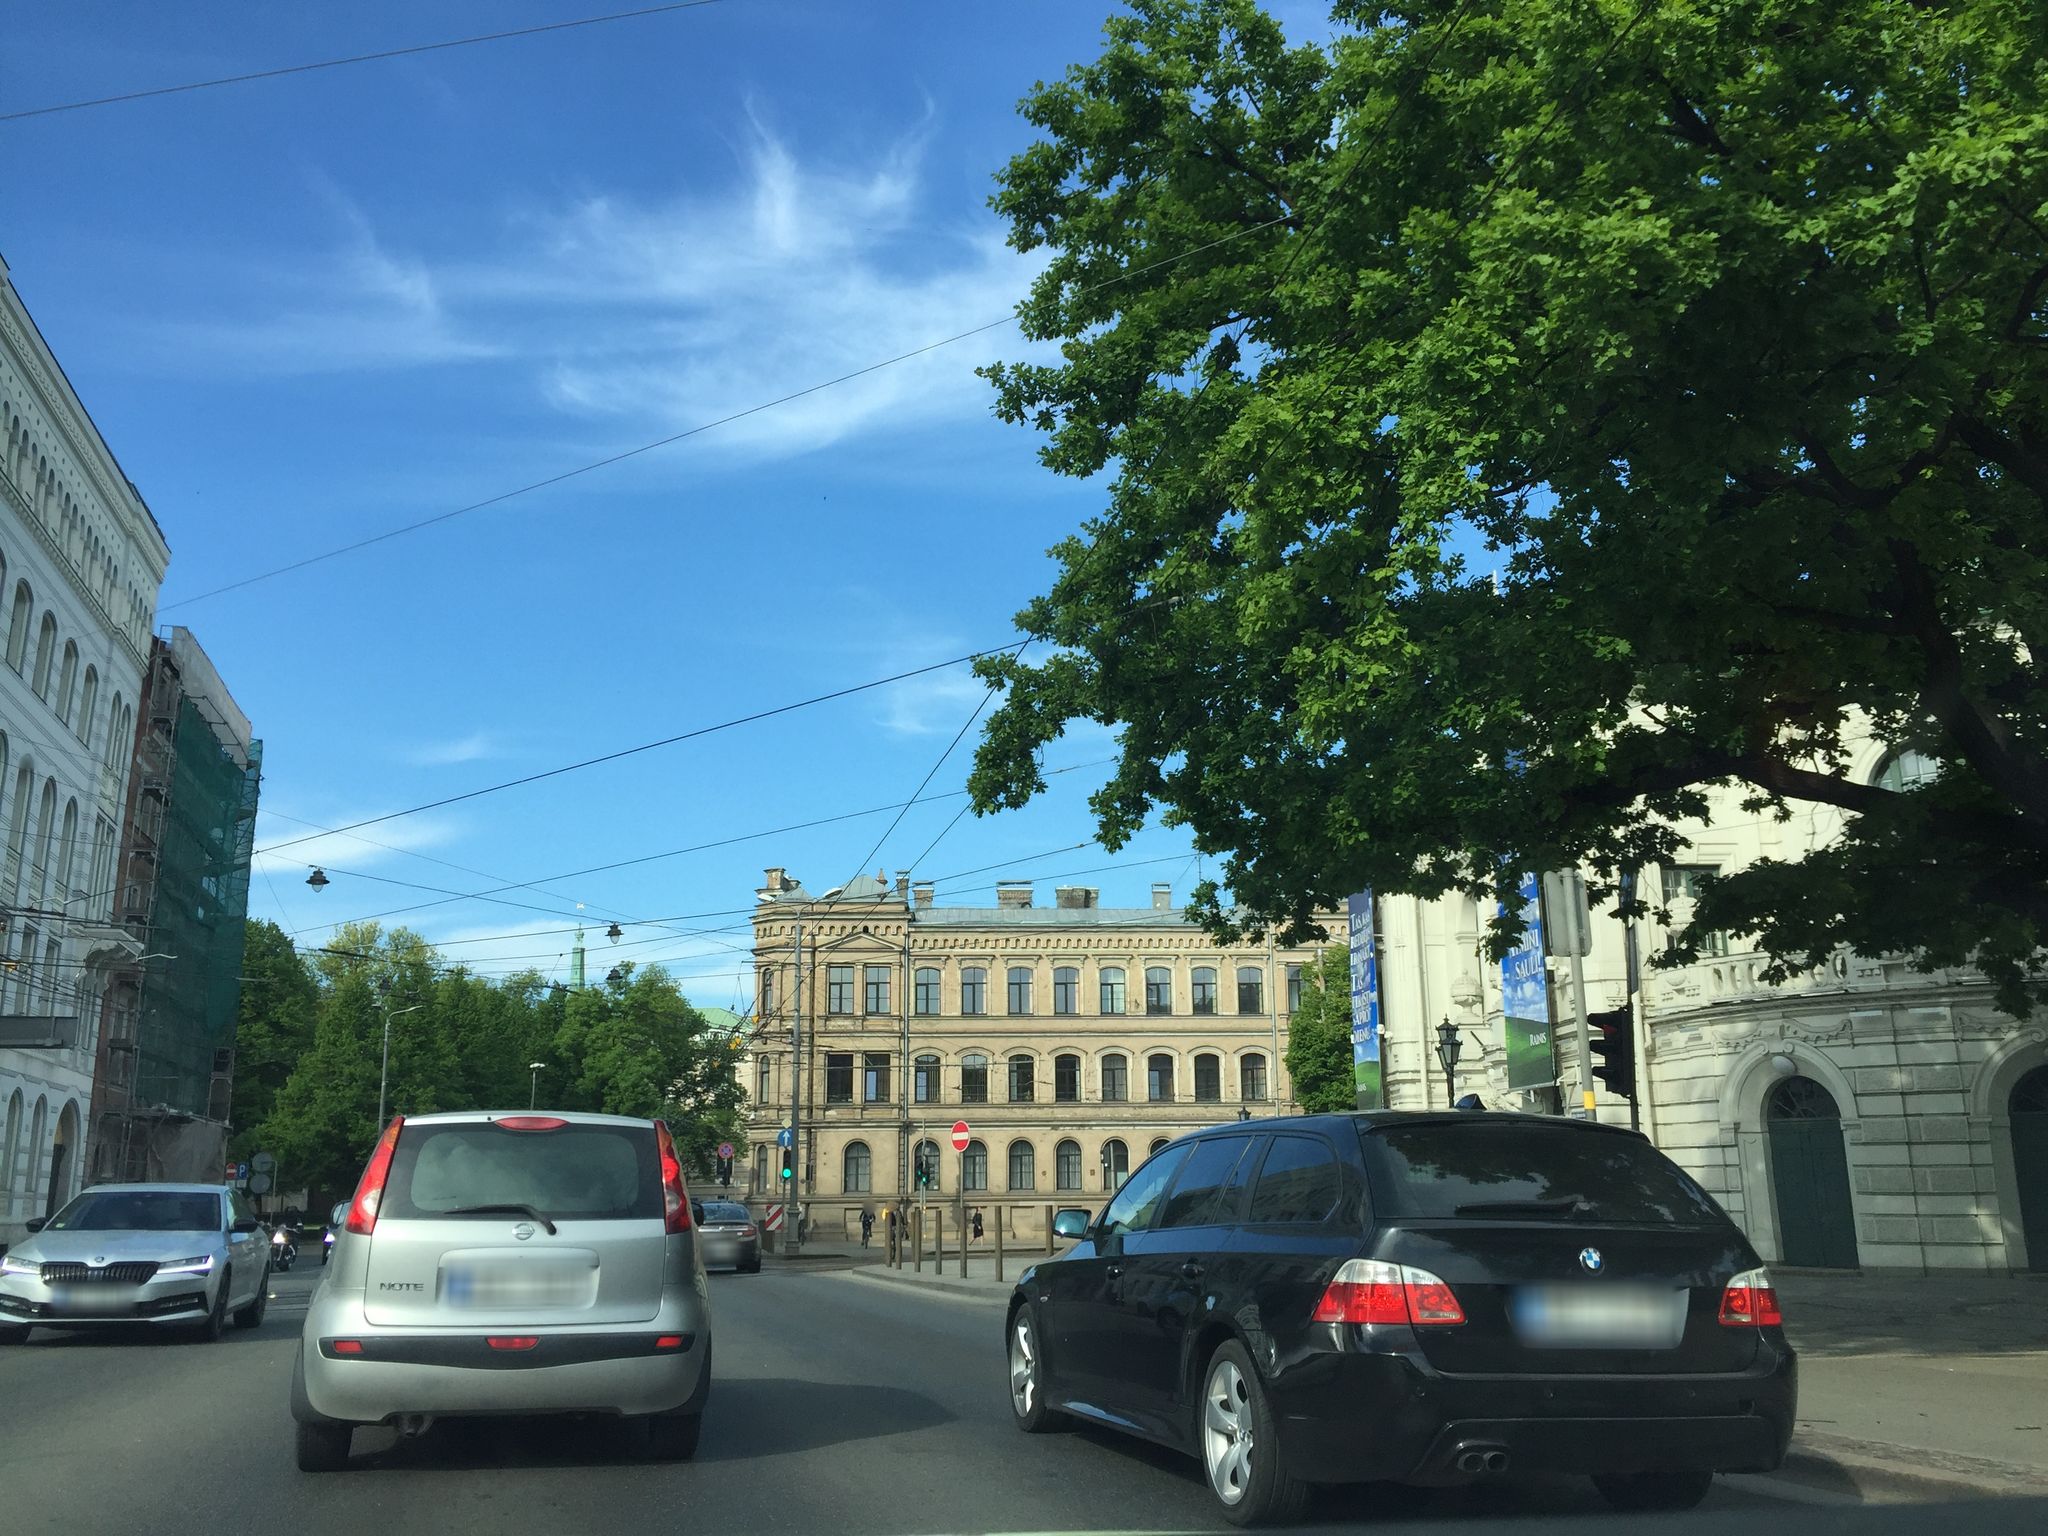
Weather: clear
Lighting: day
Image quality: good
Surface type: driving surface
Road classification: footway
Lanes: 5
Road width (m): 1.5
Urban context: urban centre
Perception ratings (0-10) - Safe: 5.03, Lively: 7.9, Beautiful: 5.56, Boring: 2.15, Depressing: 3.75, Wealthy: 8.49